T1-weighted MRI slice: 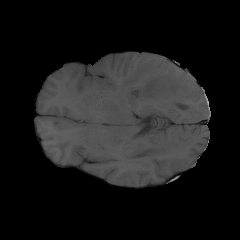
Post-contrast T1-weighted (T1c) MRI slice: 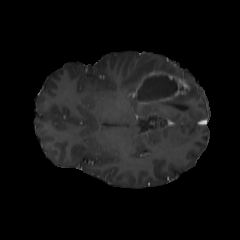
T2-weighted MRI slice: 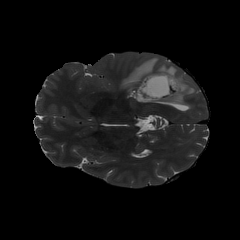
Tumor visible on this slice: yes